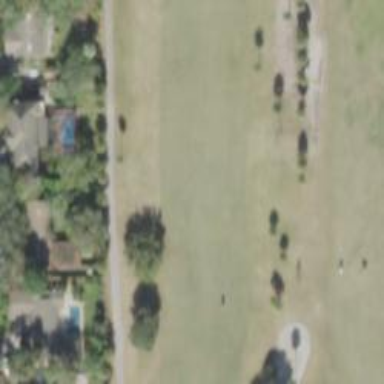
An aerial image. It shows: View of golf hole.